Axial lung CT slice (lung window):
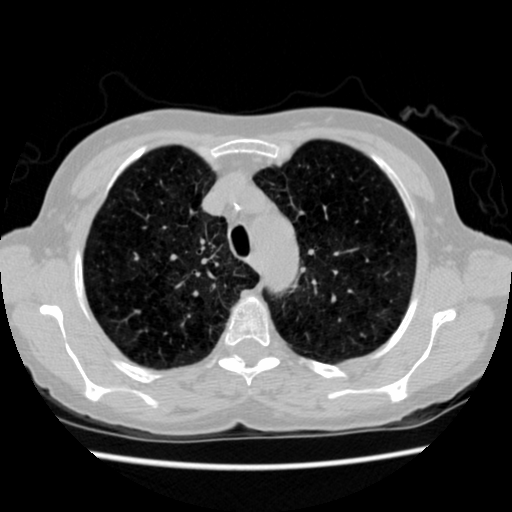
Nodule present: no